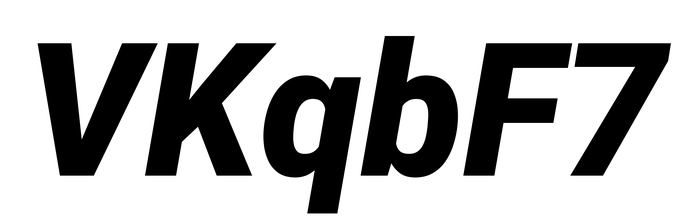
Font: Roboto-Italic_Black_Italic